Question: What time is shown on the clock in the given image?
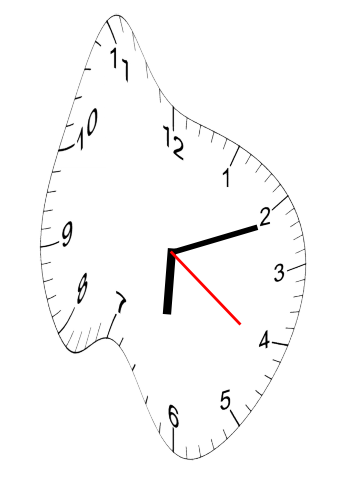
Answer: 06:11:21